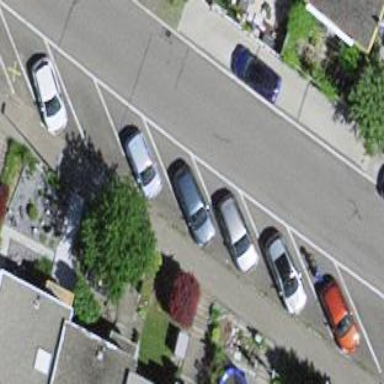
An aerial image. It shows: Diagonal street-side parking available in the area.